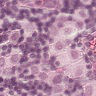
Metastatic tissue present: yes